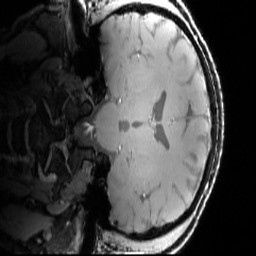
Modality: T1w
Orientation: coronal
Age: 32
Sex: male
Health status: healthy
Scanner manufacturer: siemens
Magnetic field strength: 7 T
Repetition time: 4.3 s
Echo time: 0.00227 s